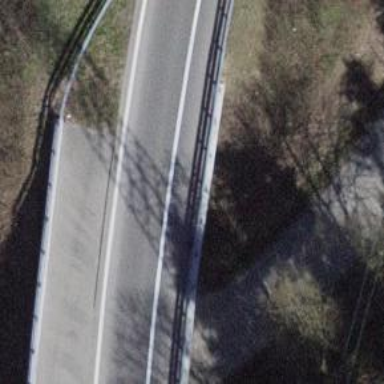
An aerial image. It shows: Asphalt surface bridge on motorway link.